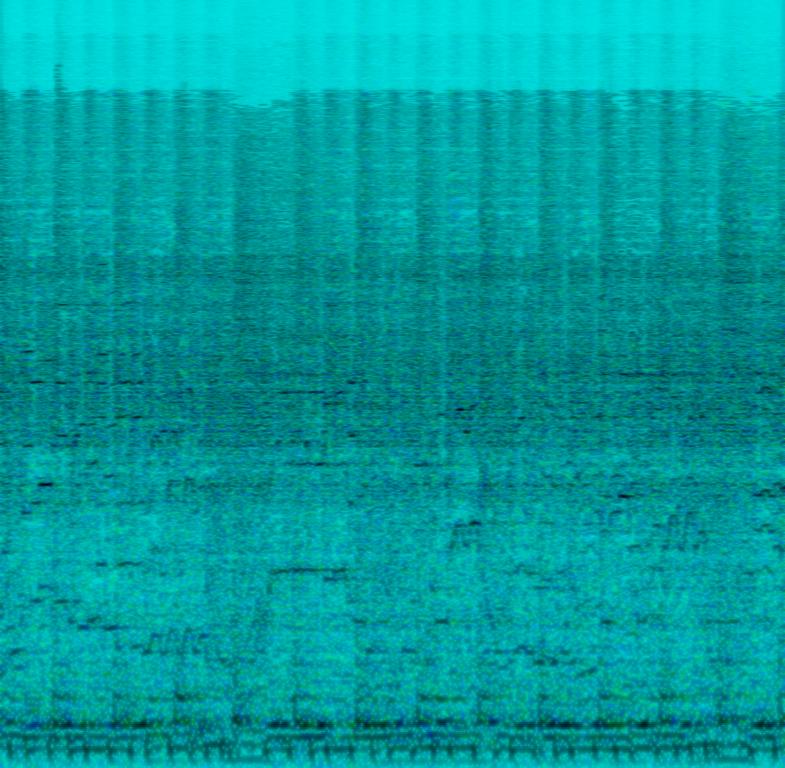
The Metal song features a manic solo electric guitar melody over shimmering hi hats, shimmering crash cymbals, double pedal kick hits, punchy snare, groovy distorted bass guitar and aggressive electric guitar riffs. It sounds aggressive, manic and energetic - like something you would jump to at the concerts.